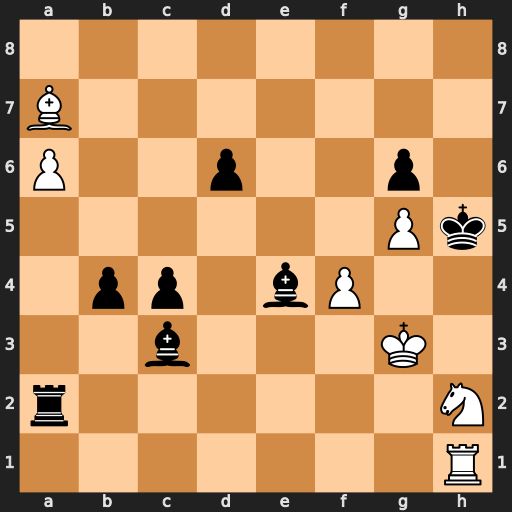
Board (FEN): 8/B7/P2p2p1/6Pk/1pp1bP2/2b3K1/r6N/7R
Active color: w
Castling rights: -
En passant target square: -
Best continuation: Nf3+ Rh2 Rxh2#